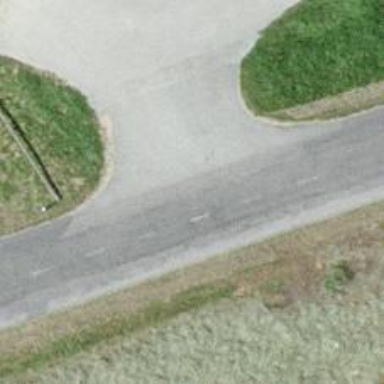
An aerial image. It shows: Unclassified road.